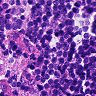
Metastatic tissue present: no